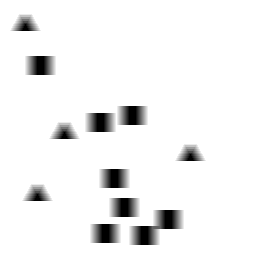
Squares: 8
Triangles: 4
Stars: 0
Total shapes: 12